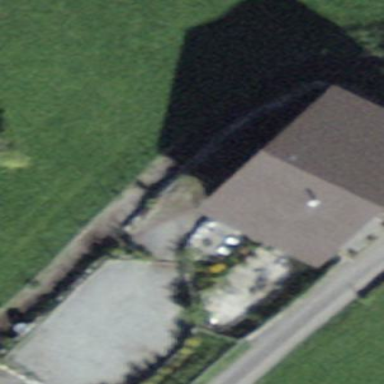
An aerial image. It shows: Farm building.